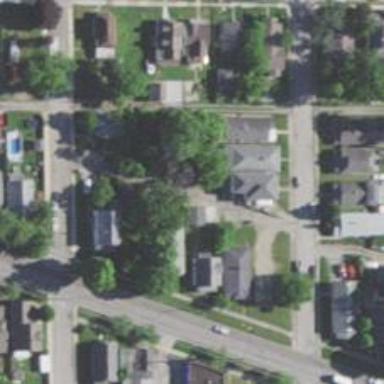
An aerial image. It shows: Alley classified as service road.